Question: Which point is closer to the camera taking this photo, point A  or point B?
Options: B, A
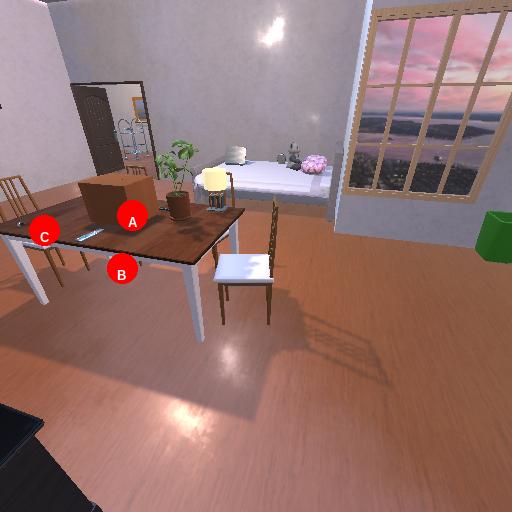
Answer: B